Question: In using the function 'scatterplot3d()' from the scatterplot3d package, 'grid=TRUE' only plots the grid for XY-plane. A look at the function source code has only X and Y components. I want to draw the grid for YZ- and XZ- planes as well, as below in the picture:

I have searched the images for examples of R scatterplot3d images with these grids to no avail. I thought about 's3d$plane3d' but the planes that were generated look very messy.
I have not have experience editing codes or writing function in R. I thought I could add in arguments xy.grid, yz.grid, and xz.grid and then modify the original definition for grid, like this:
'''
if (xy.grid) {
i <- x.min:x.max
segments(i, z.min, i + (yx.f * y.max), yz.f * y.max +
z.min, col = col.grid, lty = lty.grid)
i <- 0:y.max
segments(x.min + (i * yx.f), i * yz.f + z.min, x.max +
(i * yx.f), i * yz.f + z.min, col = col.grid, lty = lty.grid)
}
if (xz.grid) {
i <- x.min:x.max
segments(i, y.min, i + (zx.f * z.max), zy.f * z.max +
y.min, col = col.grid, lty = lty.grid)
i <- 0:z.max
segments(x.min + (i * zx.f), i * zy.f + y.min, x.max +
(i * zx.f), i * zy.f + y.min, col = col.grid, lty = lty.grid)
}
if (yz.grid) {
i <- y.min:y.max
segments(i, x.min, i + (yz.f * z.max), zx.f * z.max +
x.min, col = col.grid, lty = lty.grid)
i <- 0:z.max
segments(y.min + (i * yz.f), i * zx.f + x.min, y.max +
(i * yz.f), i * zx.f + x.min, col = col.grid, lty = lty.grid)
}
'''
And I also try to add in this block of code in congruent fashion to x and z to define these y terms.
'''
y.range <- range(dat$y[is.finite(dat$y)], ylim)
y.prty <- pretty(y.range, n = lab[1], min.n = max(1, min(0.5 *
lab[1], p.lab[1])))
y.scal <- round(diff(y.prty[1:2]), digits = 12)
dat$y <- dat$y/y.scal
y.range <- range(y.prty)/y.scal
y.max <- ceiling(y.range[2])
y.min <- floor(y.range[1])
if (!is.null(ylim)) {
y.max <- max(y.max, ceiling(ylim[2]/y.scal))
y.min <- min(y.min, floor(ylim[1]/y.scal))
}
y.range <- range(y.min, y.max)
'''
However, when running this new code I encounter errors such as 'Error in segments(i, y.min, i + (zx.f * z.max), zy.f * z.max + y.min, : object 'zx.f' not found'. I am not sure how and where this term is term is defined in the function code. I would appreciate some help in leading me to the right direction thanks!
I have also attached an original code for the scatterplot3d function here:
<URL>
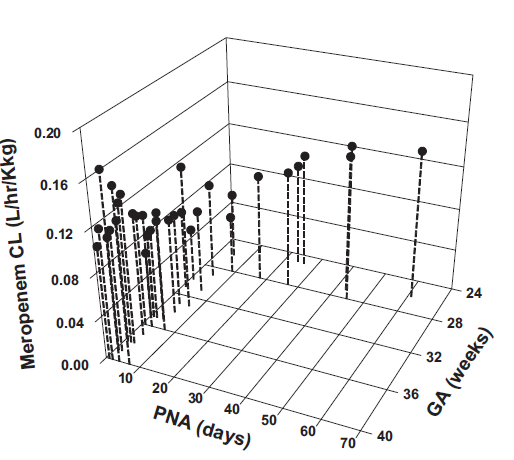
Answer: I create a new function, that add grid to xy and/or yz function. The argument grid now , can take a list like 'grid=c('xy','yz')'
'''
z <- seq(-10, 10, 0.01)
x <- cos(z)
y <- sin(z)
sactter.grid(x, y, z, highlight.3d=TRUE,
col.axis="blue",
grid=c('xy','xz','yz'), ## add grid to all facets
col.grid="lightblue")
'''

You can find the source code of the new function, in this <URL>.
Here the code modified:
'''
if ("xy" %in% grid || grid) {
i <- x.min:x.max
segments(i, z.min, i + (yx.f * y.max), yz.f * y.max +
z.min, col = col.grid, lty = lty.grid)
i <- 0:y.max
segments(x.min + (i * yx.f), i * yz.f + z.min, x.max +
(i * yx.f), i * yz.f + z.min, col = col.grid, lty = lty.grid)
}
if ("xz" %in% grid) {
i <- x.min:x.max
segments(i + (yx.f * y.max), yz.f * y.max + z.min,
i + (yx.f * y.max), yz.f * y.max + z.max,
col = col.grid, lty = lty.grid)
temp <- yx.f * y.max
temp1 <- yz.f * y.max
i <- z.min:z.max
segments(x.min + temp,temp1 + i,
x.max + temp,temp1 + i , col = col.grid, lty = lty.grid)
}
if ("yz" %in% grid) {
i <- 0:y.max
segments(x.min + (i * yx.f), i * yz.f + z.min,
x.min + (i * yx.f) ,i * yz.f + z.max,
col = col.grid, lty = lty.grid)
temp <- yx.f * y.max
temp1 <- yz.f * y.max
i <- z.min:z.max
segments(x.min + temp,temp1 + i,
x.min, i , col = col.grid, lty = lty.grid)
}
'''